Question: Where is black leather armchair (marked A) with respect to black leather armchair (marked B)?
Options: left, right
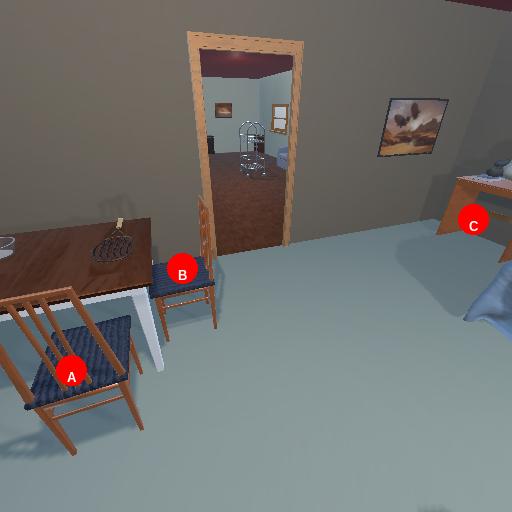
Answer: left